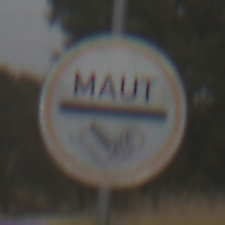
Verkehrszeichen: MautflichtigeStrecke
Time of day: MorningAfternoon
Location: Outdoor (Nature)
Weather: Overcast
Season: NotSpecified
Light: Natural